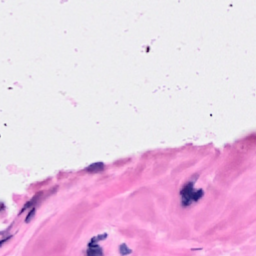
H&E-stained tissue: Breast